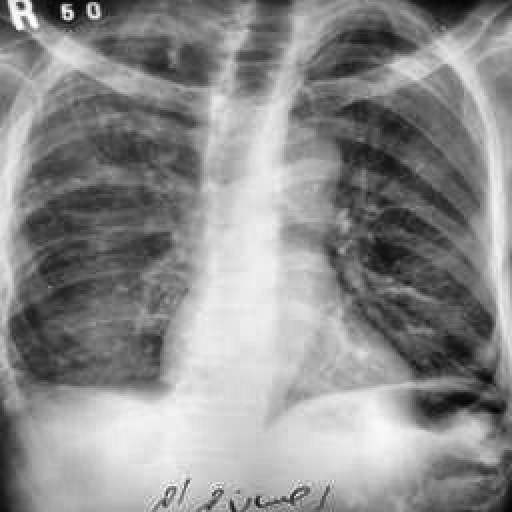
Finding: TUBERCULOSIS